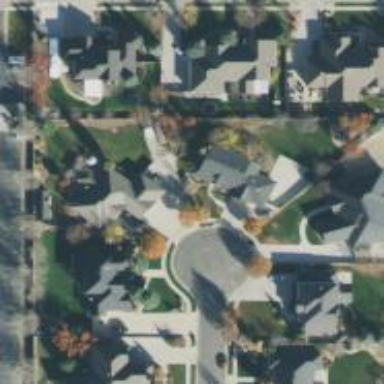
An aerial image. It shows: Residential road.